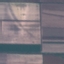
Land use / land cover: AnnualCrop